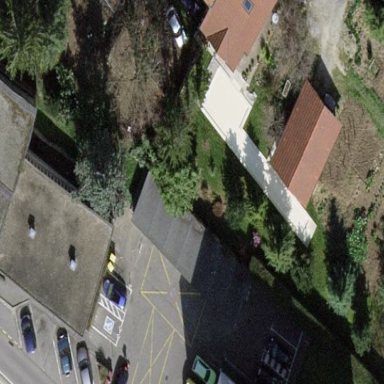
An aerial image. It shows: Group of garages.